Field crop: maize
Growth stage: 2
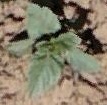
Species: datura